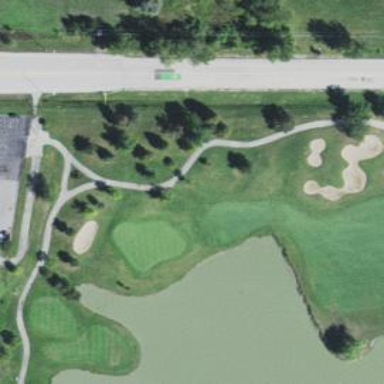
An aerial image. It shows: Service road used as golf cart path.